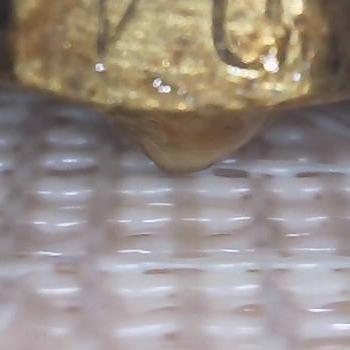
Flow rate: 33%